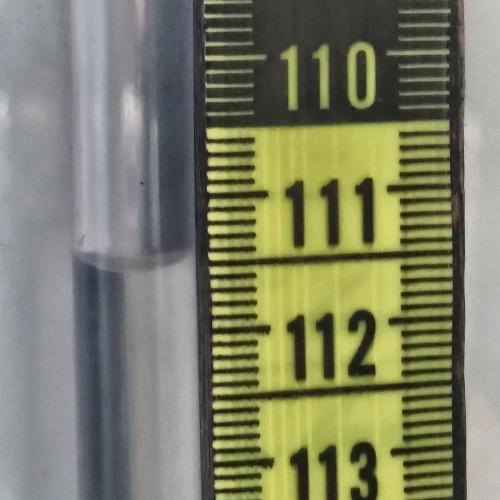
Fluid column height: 111.5 cm